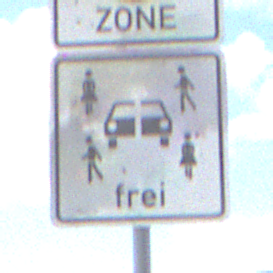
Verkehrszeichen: CarsharingfahrzeugeFrei
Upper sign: BeginnEingeschraenktesHalteverbotZone
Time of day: Midday
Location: Outdoor (Nature)
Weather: PartlyCloudy
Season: NotSpecified
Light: Natural